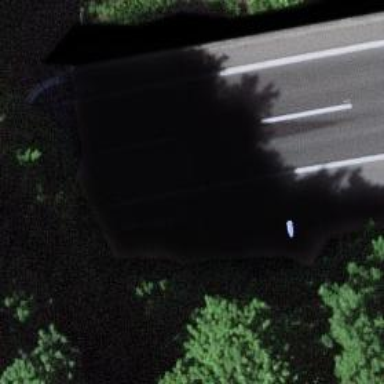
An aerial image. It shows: Asphalt motorway.